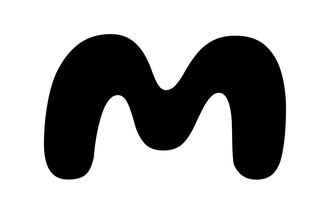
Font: Gluten_SemiBold